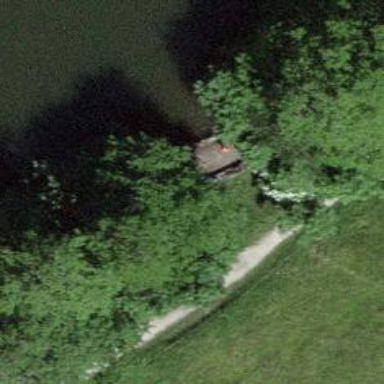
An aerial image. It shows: Brown bench in the vicinity.